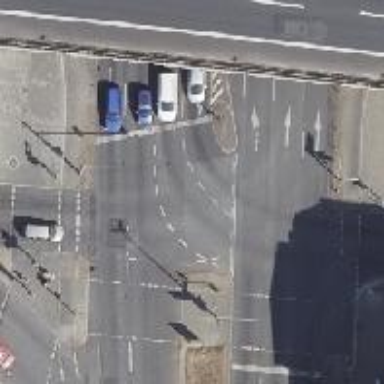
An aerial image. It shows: Primary highway with asphalt surface. It has cycle track on the right side and is dual carriageway.